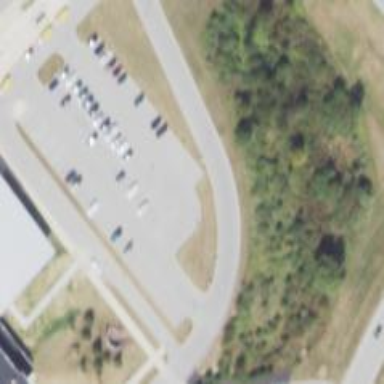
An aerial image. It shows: Parking area with surface.